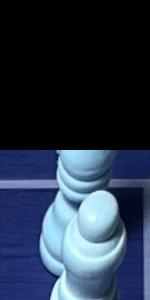
Label: Bishop_White